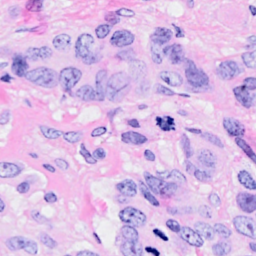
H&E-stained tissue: Breast